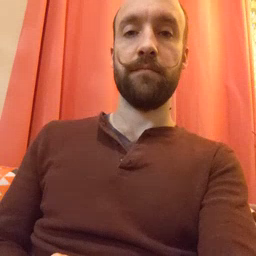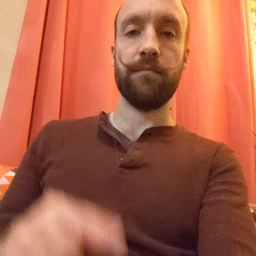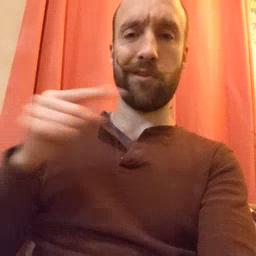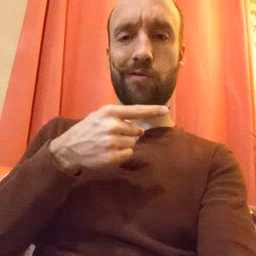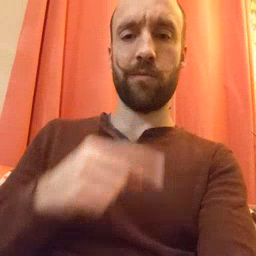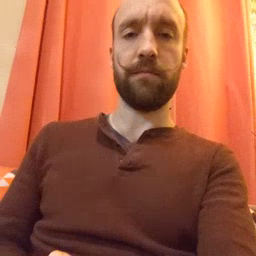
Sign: owie